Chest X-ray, AP view. Patient: 52 years old, sex M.
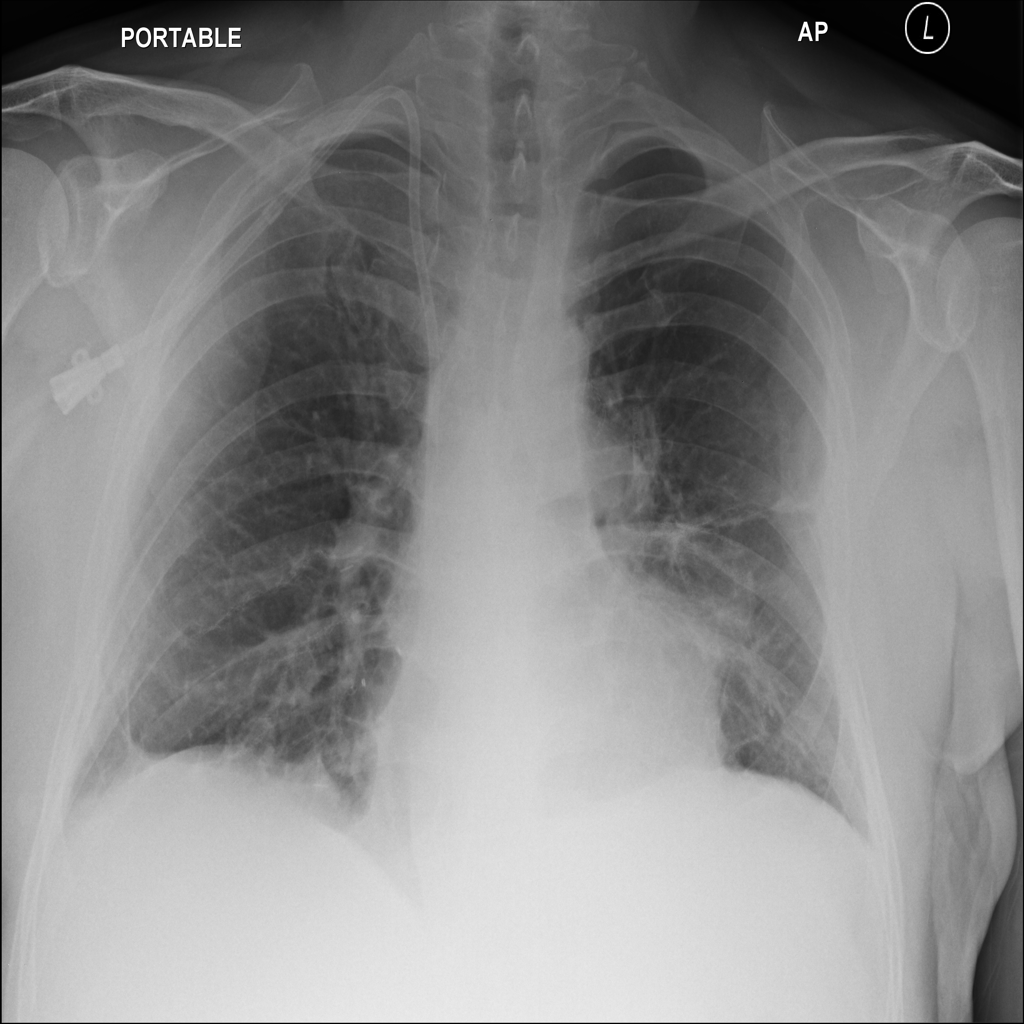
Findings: No Finding